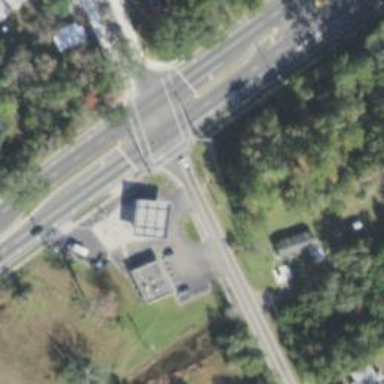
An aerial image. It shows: Marked crossing on the road.